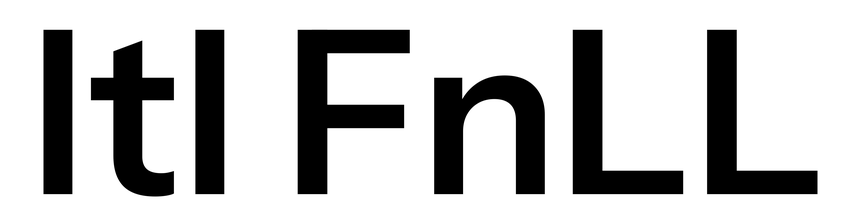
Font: InstrumentSans_SemiBold